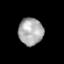
Tissue: prostate
Cell type: T cells
Senescence score: 0.3469
Nuclear area (px): 655
Mean DAPI intensity: 171.328